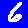
Digit: 6